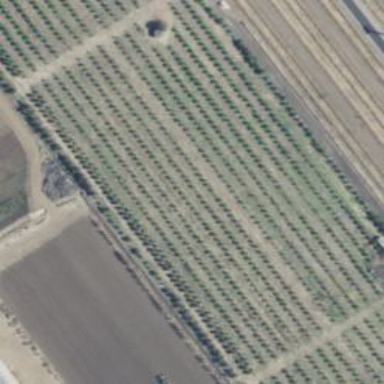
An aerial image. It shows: Orchard with broadleaved trees.